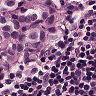
Metastatic tissue present: yes